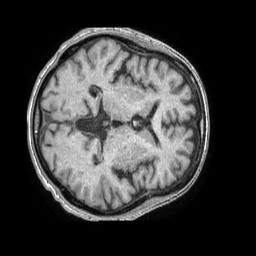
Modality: T1w
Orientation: axial
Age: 69
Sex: male
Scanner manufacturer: philips
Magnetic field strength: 1.5 T
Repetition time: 0.007801 s
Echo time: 0.003566 s